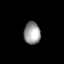
Tissue: prostate
Cell type: T cells
Senescence score: 0.7033
Nuclear area (px): 363
Mean DAPI intensity: 154.069